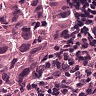
Metastatic tissue present: yes